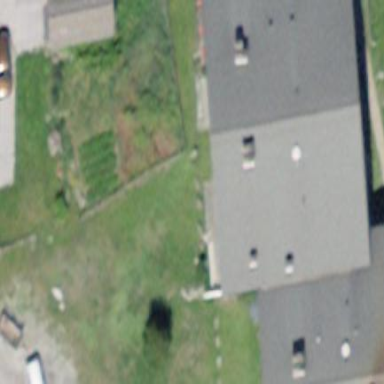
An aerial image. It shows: Building with tiled roof.